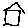
Label: house